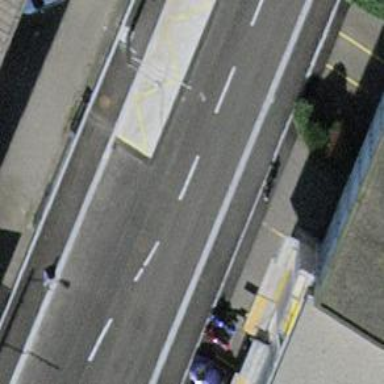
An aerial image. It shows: Asphalt road classified as unclassified with trolley wires.